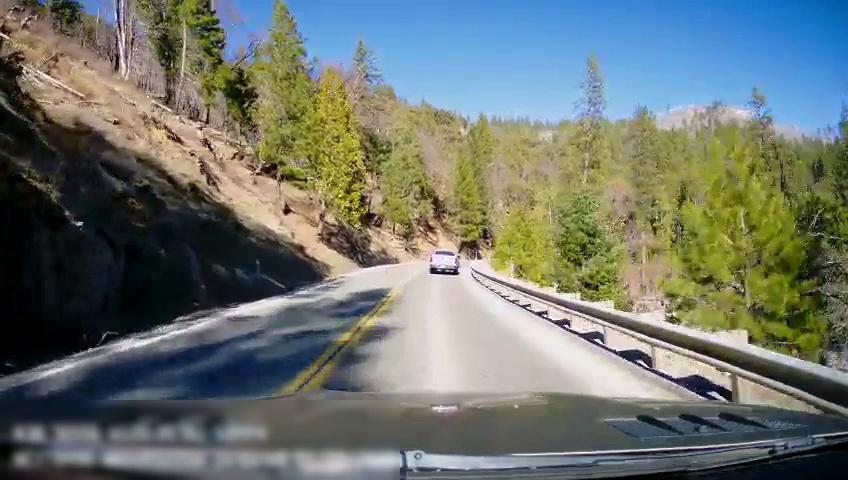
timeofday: Day
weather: Sunny
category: Drivable Space
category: Drivable Space
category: Vehicles | Truck
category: Lanes | Opposite Lane
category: Lanes | Current Lane
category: Lanes | Opposite Lane
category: Lanes | Current Lane